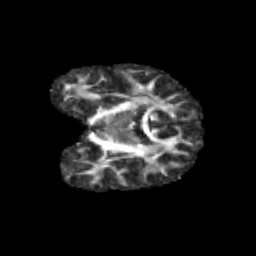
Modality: FA
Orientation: coronal
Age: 12
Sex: male
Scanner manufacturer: siemens
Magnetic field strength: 3 T
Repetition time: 3.8 s
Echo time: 0.07 s